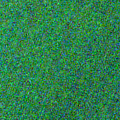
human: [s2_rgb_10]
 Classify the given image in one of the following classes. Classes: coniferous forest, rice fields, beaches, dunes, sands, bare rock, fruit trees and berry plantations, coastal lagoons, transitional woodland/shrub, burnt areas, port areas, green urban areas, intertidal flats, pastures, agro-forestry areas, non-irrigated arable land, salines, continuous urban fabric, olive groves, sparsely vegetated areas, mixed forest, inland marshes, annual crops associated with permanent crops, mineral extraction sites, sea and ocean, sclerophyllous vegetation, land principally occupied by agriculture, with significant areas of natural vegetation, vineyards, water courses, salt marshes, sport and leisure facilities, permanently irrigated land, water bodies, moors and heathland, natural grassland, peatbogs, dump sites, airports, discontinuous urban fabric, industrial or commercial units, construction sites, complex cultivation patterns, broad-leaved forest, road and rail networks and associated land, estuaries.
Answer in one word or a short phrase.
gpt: sea and ocean